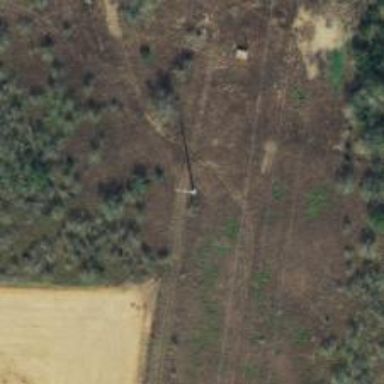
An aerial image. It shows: Power pole.